Aerial crown-view tile of a tropical tree (Barro Colorado Island, Panama), acquired 20250124:
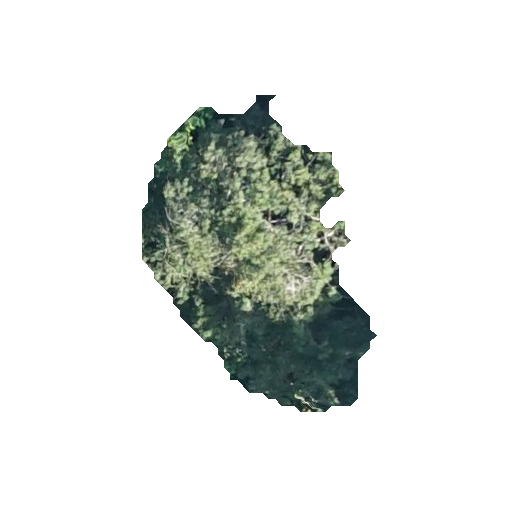
Species: Handroanthus guayacan
GBIF accepted scientific name: Handroanthus guayacan
Crown area: 70.298 m²